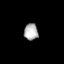
Tissue: lung
Cell type: Epithelial cells
Senescence score: 0.1336
Nuclear area (px): 228
Mean DAPI intensity: 175.588